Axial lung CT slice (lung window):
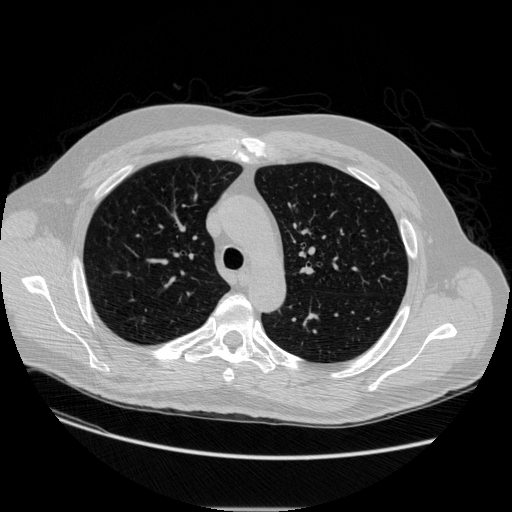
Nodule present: no